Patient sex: F
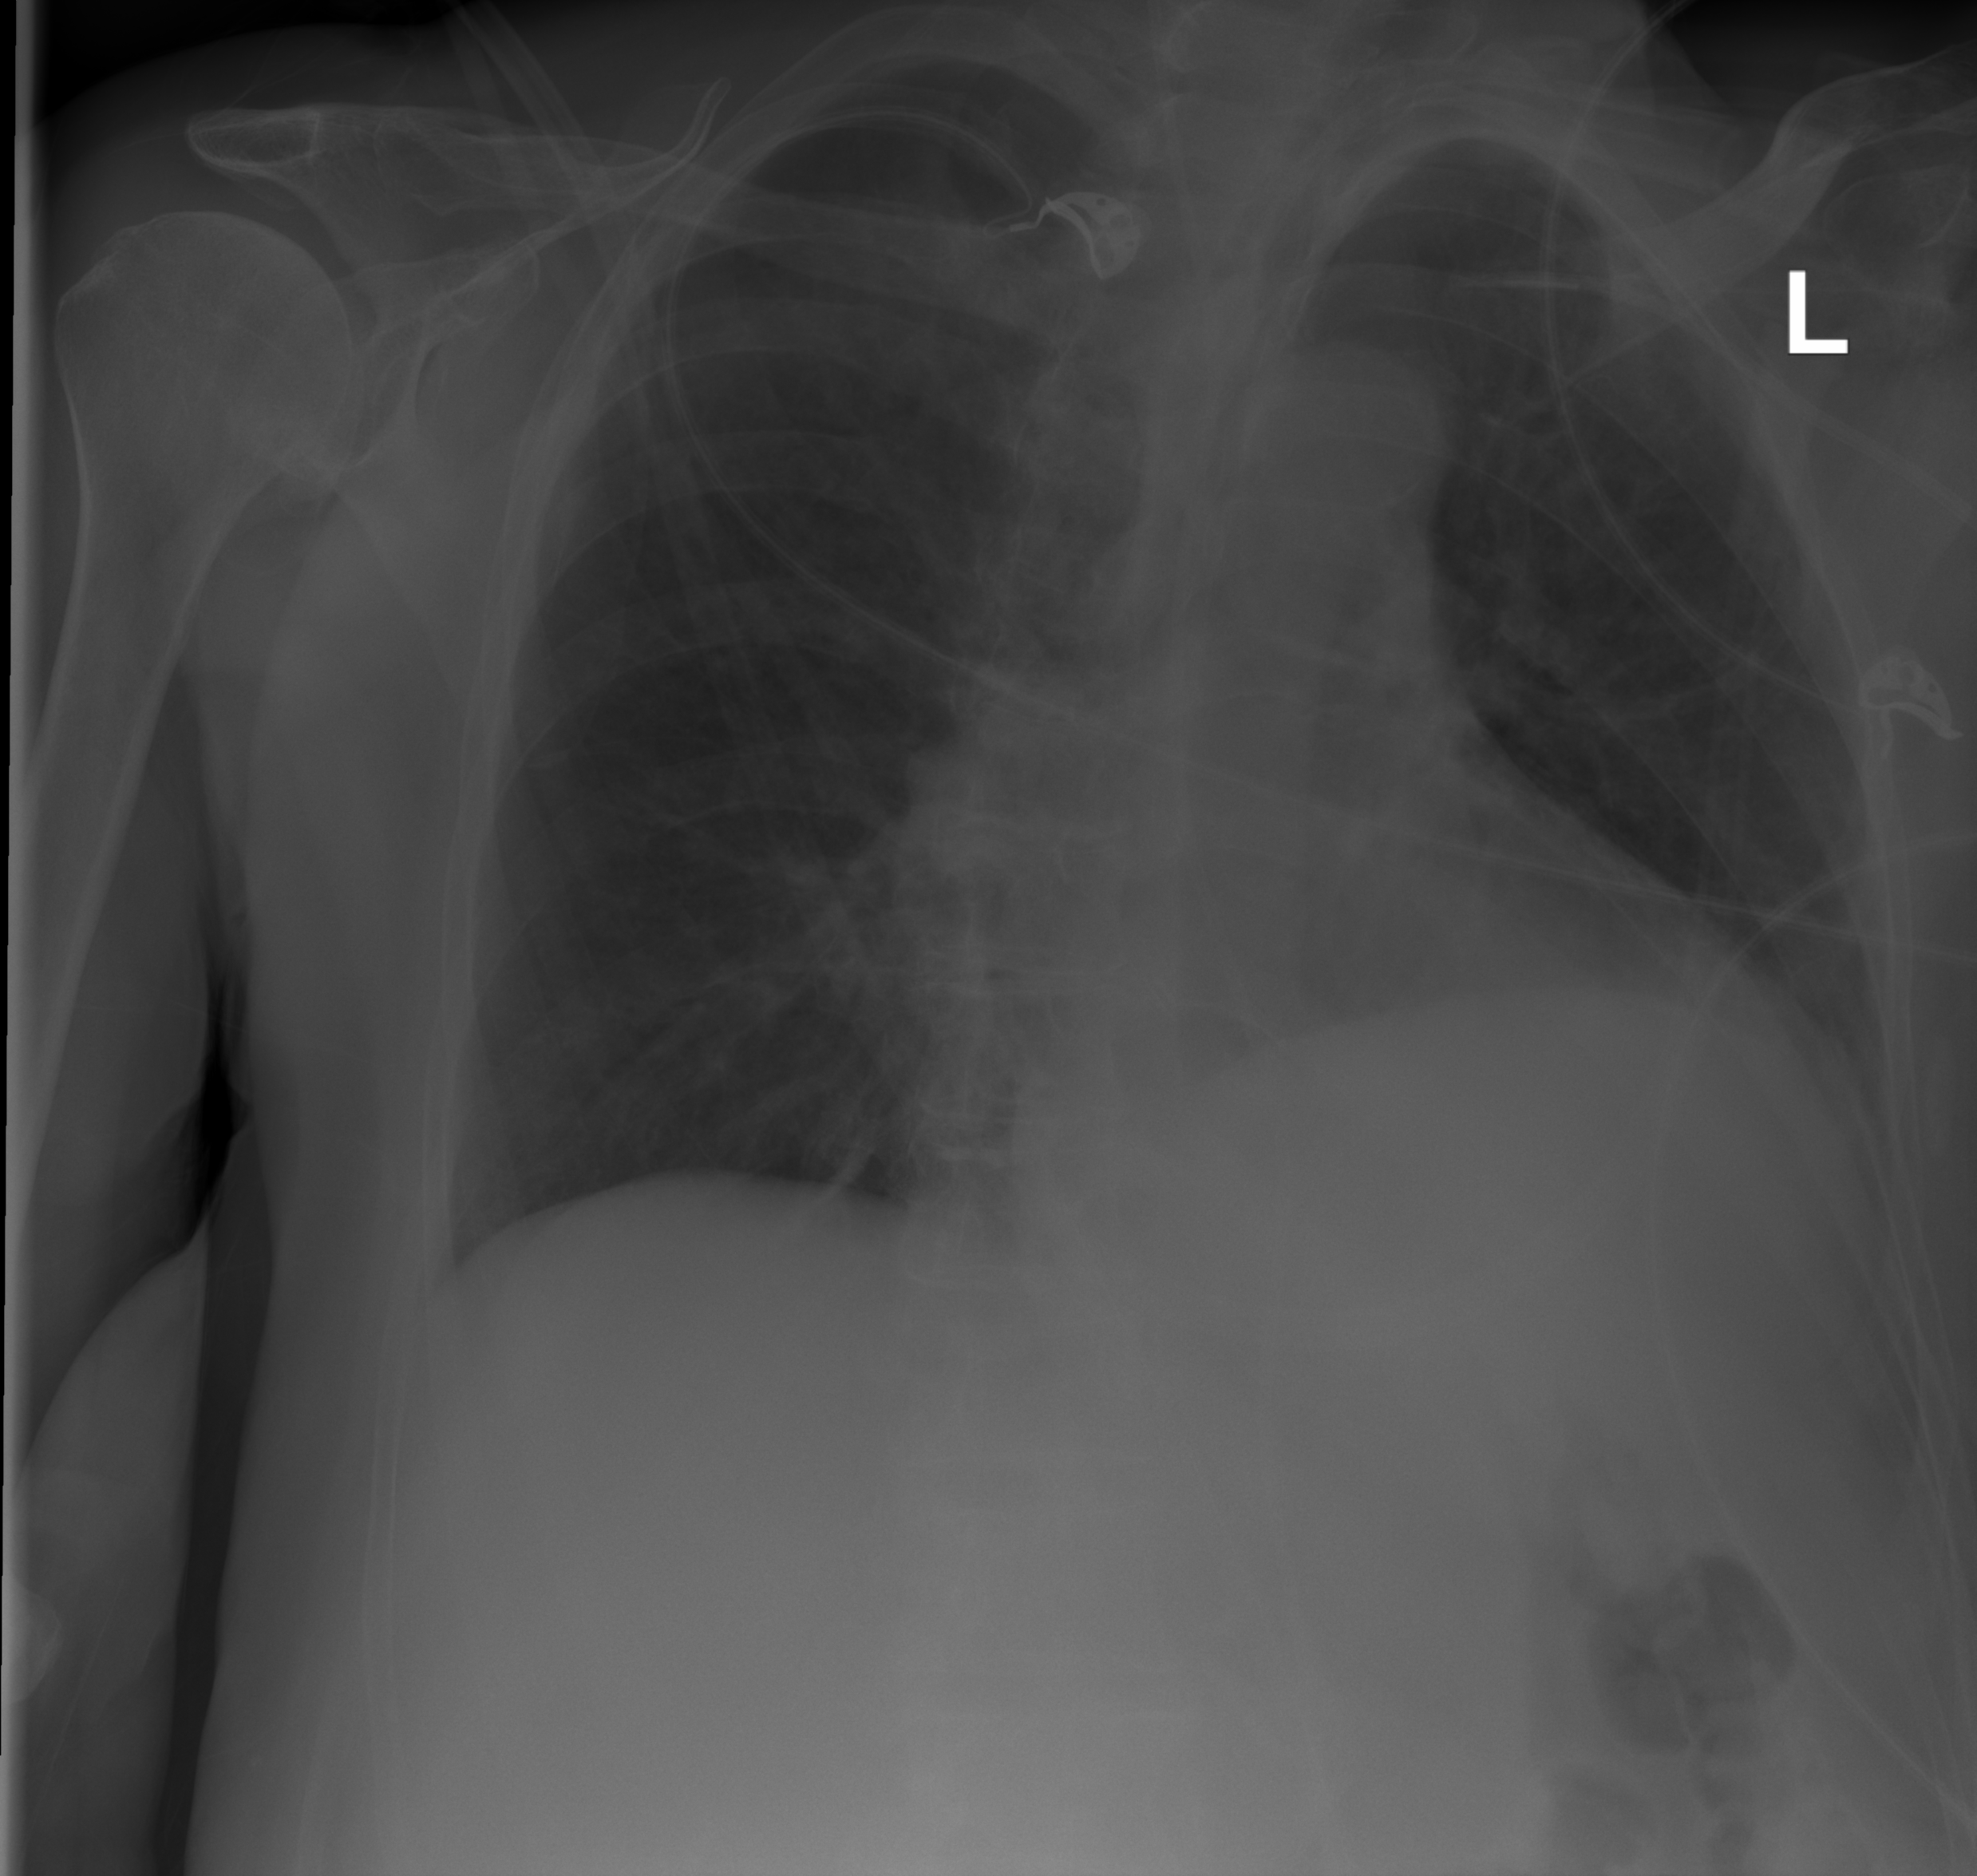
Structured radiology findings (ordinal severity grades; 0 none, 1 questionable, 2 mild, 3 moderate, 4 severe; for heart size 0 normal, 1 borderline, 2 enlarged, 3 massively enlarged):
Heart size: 2
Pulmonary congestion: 0
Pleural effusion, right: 0
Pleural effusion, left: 0
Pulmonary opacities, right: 0
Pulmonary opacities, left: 0
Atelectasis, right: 2
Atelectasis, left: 2